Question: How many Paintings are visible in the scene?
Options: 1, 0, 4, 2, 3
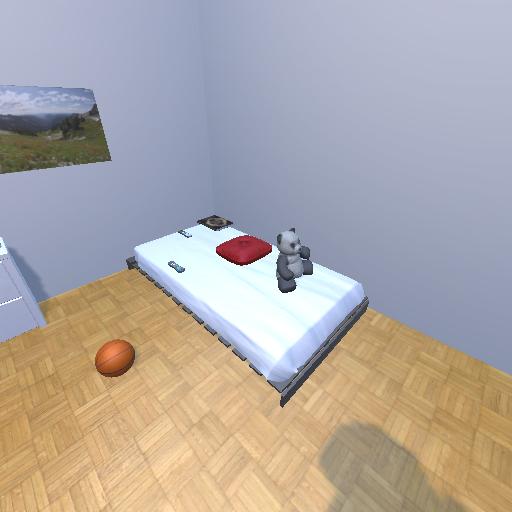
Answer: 1